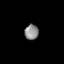
Tissue: lung
Cell type: Epithelial cells
Senescence score: 0.165
Nuclear area (px): 207
Mean DAPI intensity: 139.966